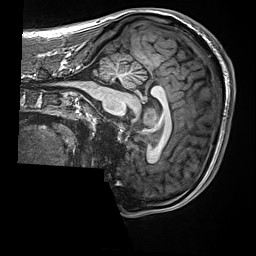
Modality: T1w
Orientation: sagittal
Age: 24
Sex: male
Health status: healthy
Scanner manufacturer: siemens
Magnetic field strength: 3 T
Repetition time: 2.5 s
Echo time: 0.00299 s